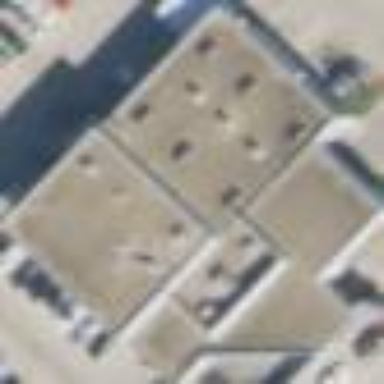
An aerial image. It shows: Building that houses car shop.